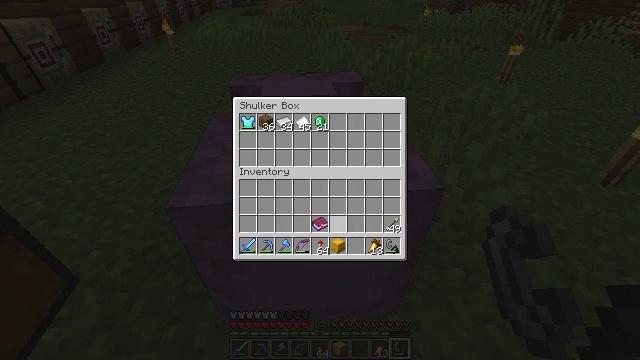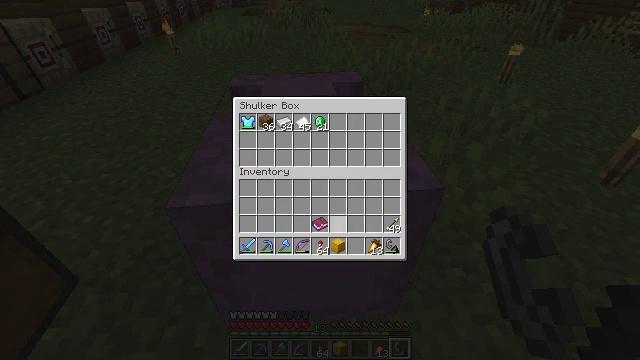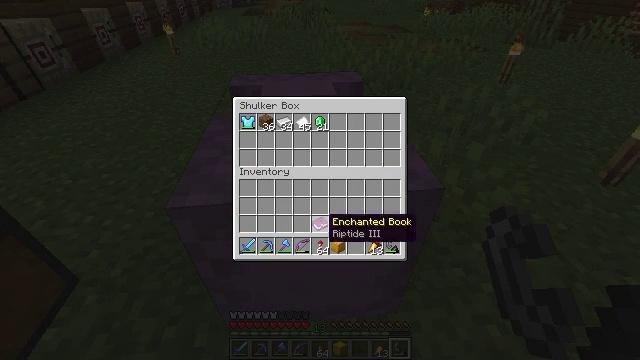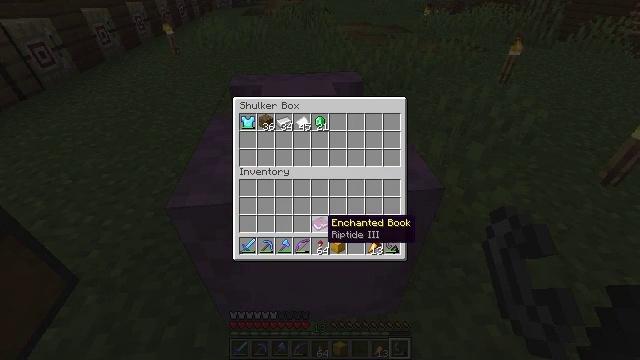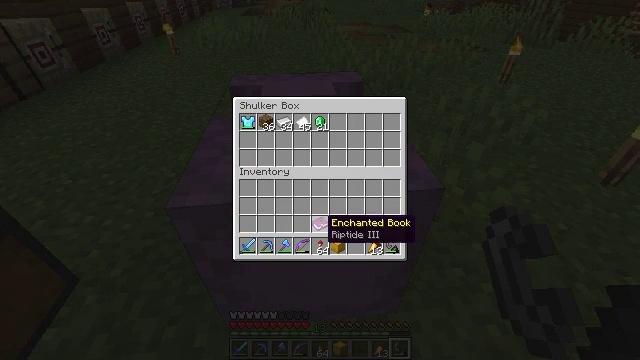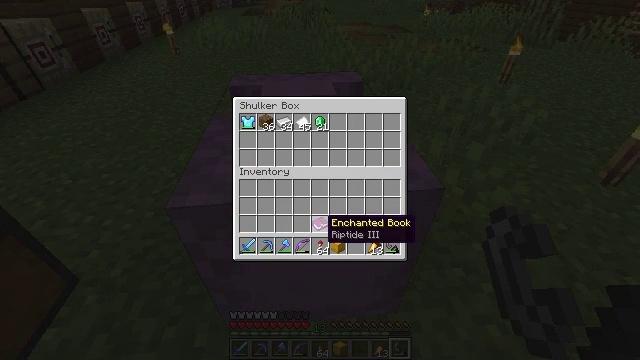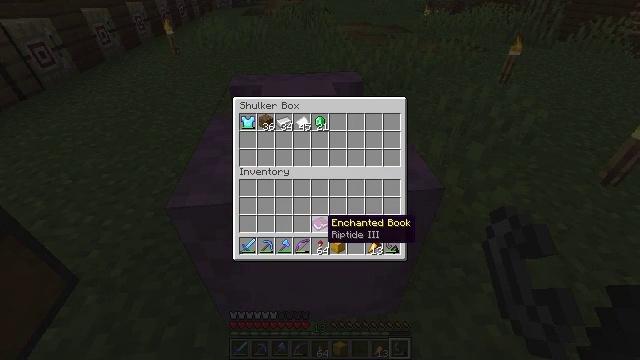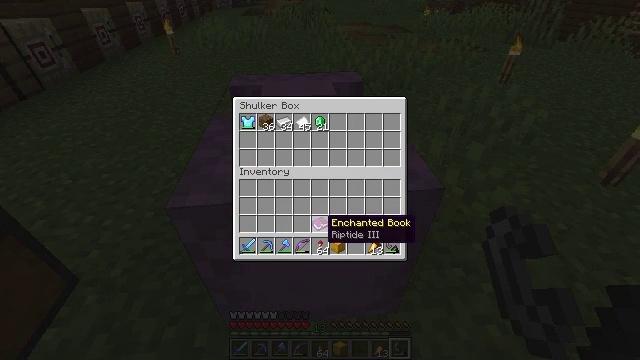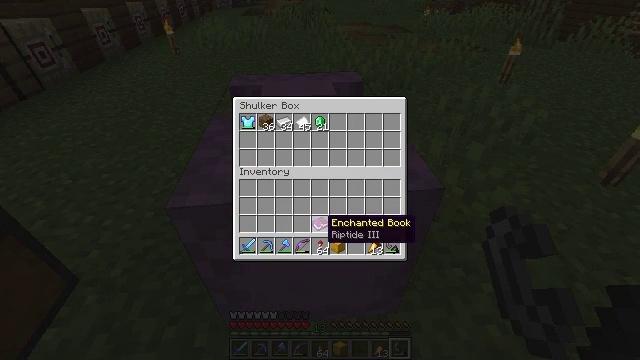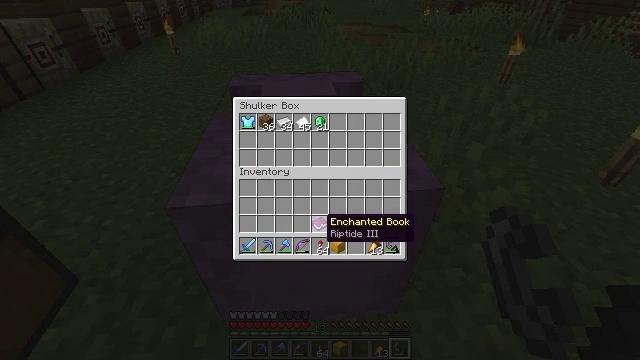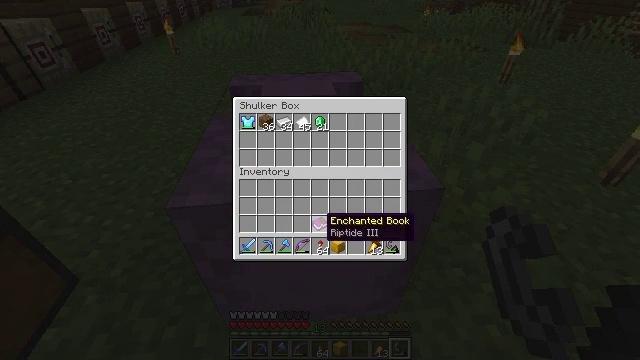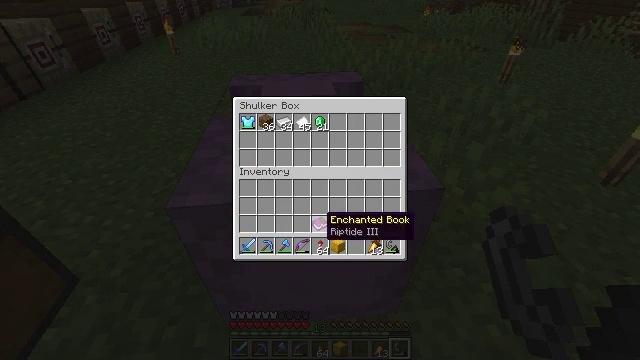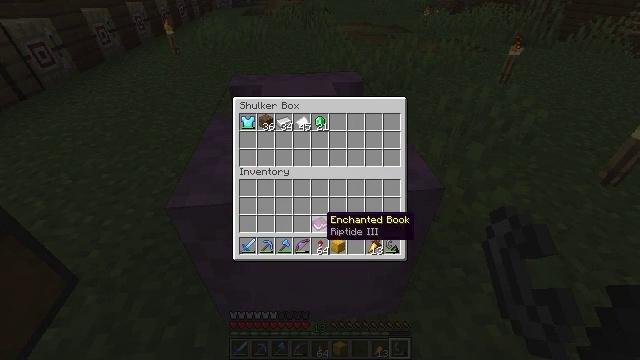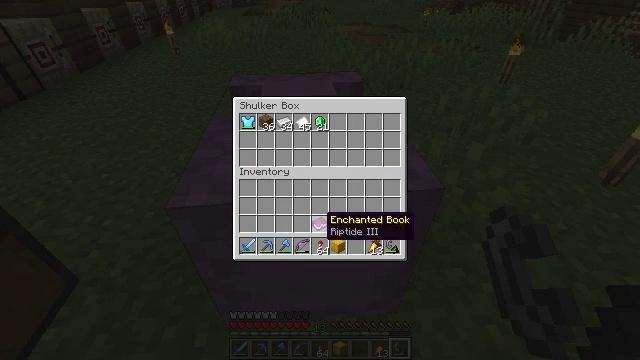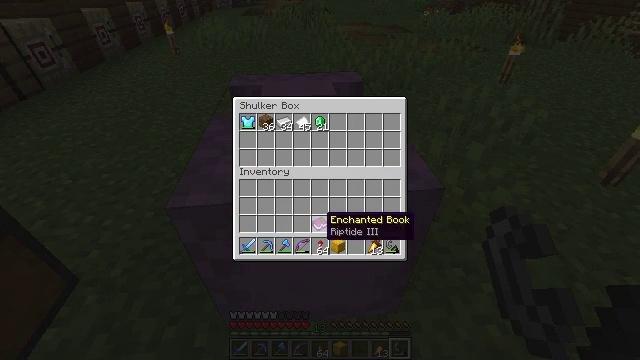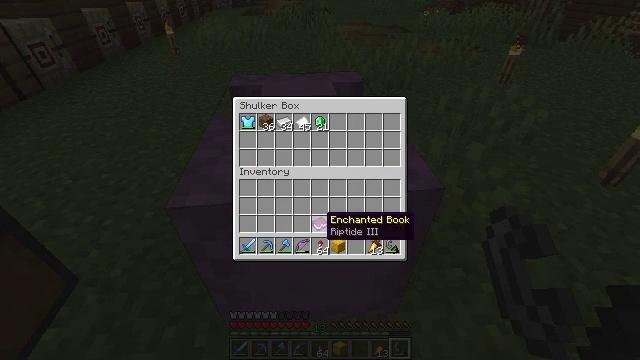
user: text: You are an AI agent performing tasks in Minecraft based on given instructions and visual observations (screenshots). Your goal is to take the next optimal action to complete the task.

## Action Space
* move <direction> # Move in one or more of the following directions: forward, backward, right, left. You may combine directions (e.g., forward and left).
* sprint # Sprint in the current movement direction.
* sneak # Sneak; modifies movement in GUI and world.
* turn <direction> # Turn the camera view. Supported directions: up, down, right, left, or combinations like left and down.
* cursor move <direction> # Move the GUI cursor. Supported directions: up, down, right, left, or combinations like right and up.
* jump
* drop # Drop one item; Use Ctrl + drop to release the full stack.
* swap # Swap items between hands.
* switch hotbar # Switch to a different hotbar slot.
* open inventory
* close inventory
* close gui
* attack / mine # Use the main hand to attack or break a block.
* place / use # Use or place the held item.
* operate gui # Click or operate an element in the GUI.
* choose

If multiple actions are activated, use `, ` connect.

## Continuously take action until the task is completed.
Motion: motion action
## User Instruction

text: Remove an enchanted book from the inventory.
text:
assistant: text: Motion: sneak
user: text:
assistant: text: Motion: sneak, cursor move left and down
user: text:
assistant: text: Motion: sneak
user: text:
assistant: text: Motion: sneak
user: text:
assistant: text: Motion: sneak
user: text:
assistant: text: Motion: sneak
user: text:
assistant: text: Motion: sneak
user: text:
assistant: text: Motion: sneak
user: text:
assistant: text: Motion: sneak
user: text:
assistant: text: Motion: sneak
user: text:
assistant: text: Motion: sneak
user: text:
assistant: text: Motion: sneak
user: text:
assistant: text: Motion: sneak
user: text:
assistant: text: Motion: sneak
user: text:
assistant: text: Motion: sneak
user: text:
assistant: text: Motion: sneak
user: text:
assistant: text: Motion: sneak
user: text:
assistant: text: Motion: sneak
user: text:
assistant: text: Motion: no_op
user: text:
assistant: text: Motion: no_op
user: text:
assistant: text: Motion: no_op
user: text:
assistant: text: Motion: no_op
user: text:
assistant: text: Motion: turn left and up, close gui
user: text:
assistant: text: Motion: turn left and up, open inventory
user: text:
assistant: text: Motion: turn left and up
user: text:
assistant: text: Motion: turn left and up
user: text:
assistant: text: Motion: no_op
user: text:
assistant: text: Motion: no_op
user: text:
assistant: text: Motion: no_op
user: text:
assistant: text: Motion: turn left